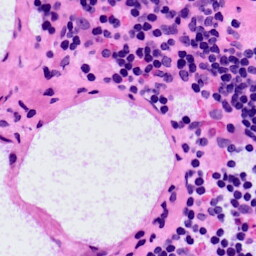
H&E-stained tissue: LymphNode